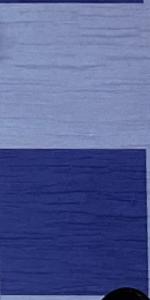
Label: Empty